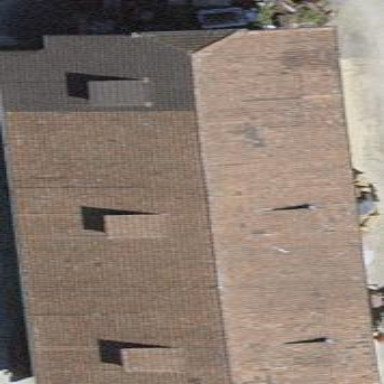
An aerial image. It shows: Barn.